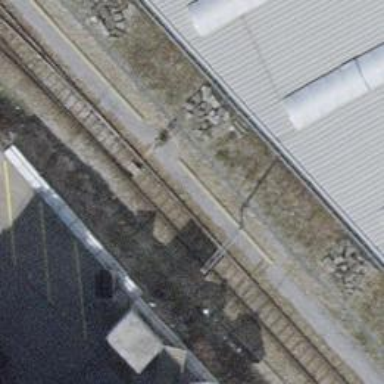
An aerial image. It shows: Railway switch.